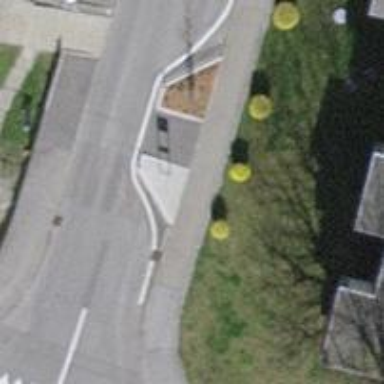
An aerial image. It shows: Unmarked crossing with traffic calming choker on the road.